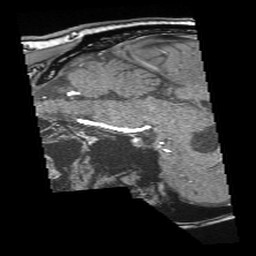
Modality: angio
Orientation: sagittal
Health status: ill
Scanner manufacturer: siemens
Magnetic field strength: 3 T
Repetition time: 0.021 s
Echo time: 0.00343 s